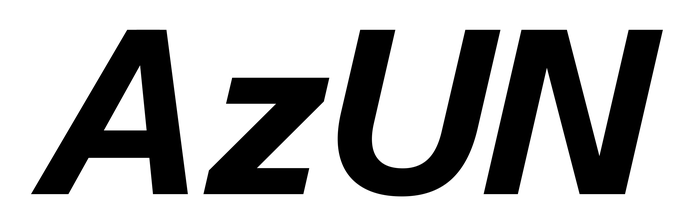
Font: InstrumentSans-Italic_Bold_Italic